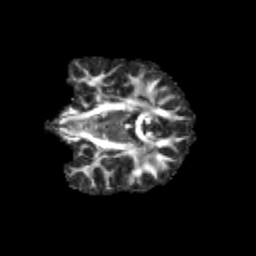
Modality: FA
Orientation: coronal
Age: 11
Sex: male
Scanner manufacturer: siemens
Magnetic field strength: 3 T
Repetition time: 3.8 s
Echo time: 0.07 s